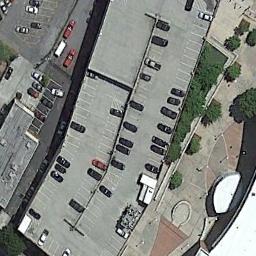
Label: parking_lot